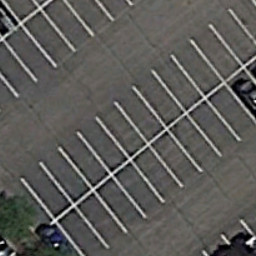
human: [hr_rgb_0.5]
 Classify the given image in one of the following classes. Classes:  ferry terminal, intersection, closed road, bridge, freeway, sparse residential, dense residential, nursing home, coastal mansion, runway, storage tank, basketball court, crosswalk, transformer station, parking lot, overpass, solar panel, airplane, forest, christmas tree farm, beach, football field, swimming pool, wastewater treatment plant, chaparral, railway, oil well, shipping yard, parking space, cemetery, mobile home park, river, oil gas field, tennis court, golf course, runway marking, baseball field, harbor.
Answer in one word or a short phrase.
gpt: parking space